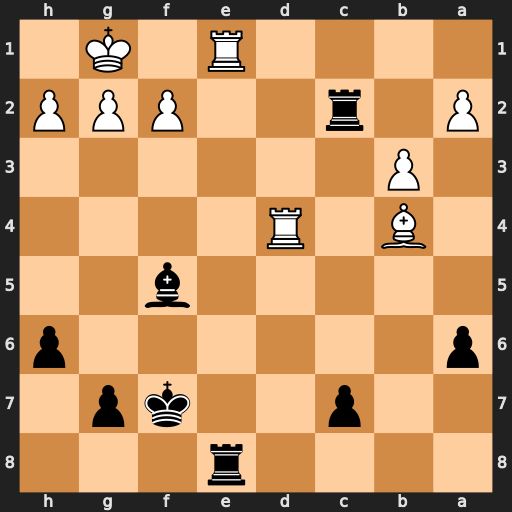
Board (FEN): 4r3/2p2kp1/p6p/5b2/1B1R4/1P6/P1r2PPP/4R1K1
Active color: b
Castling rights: -
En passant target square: -
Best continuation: c5 Rf4 cxb4